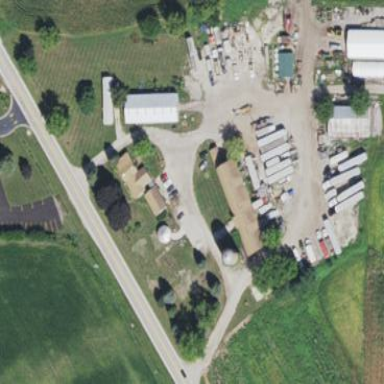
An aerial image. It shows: Farmyard area.